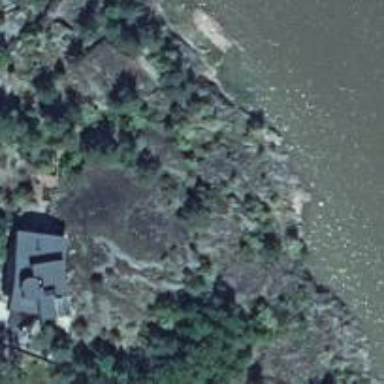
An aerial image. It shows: Cliff in nature.